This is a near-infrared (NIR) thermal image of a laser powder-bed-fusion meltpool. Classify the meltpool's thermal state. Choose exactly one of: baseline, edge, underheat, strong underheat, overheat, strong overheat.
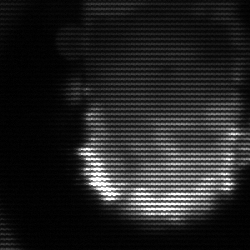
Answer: baseline